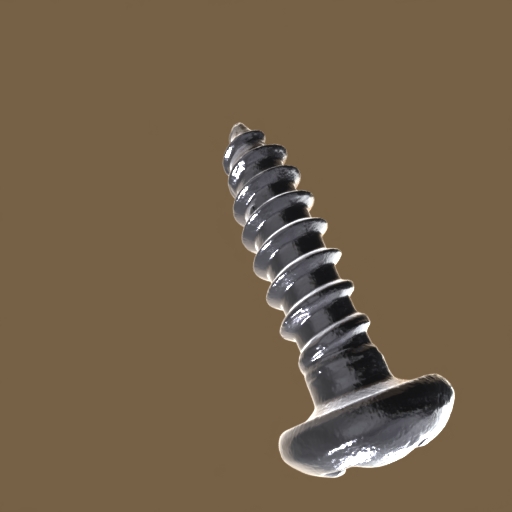
Label: screw